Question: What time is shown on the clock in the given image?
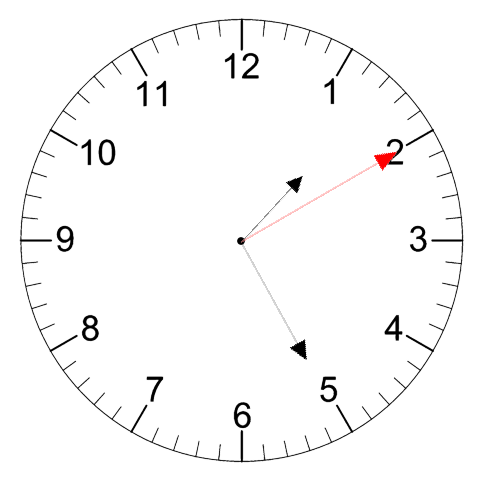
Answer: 01:25:10